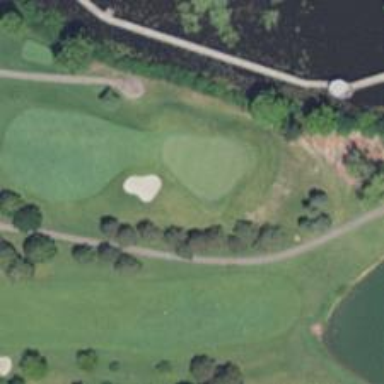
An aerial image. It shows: Golf hole.